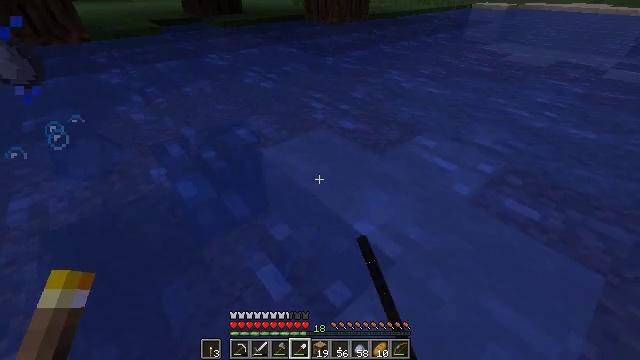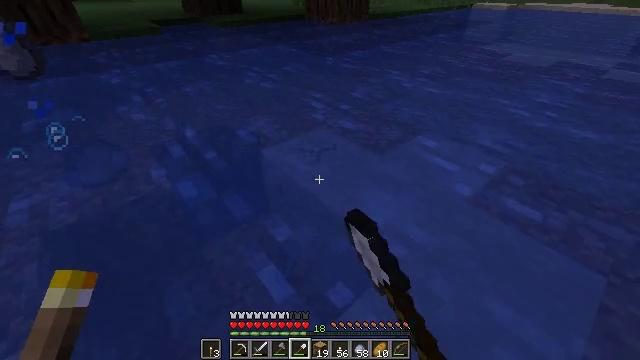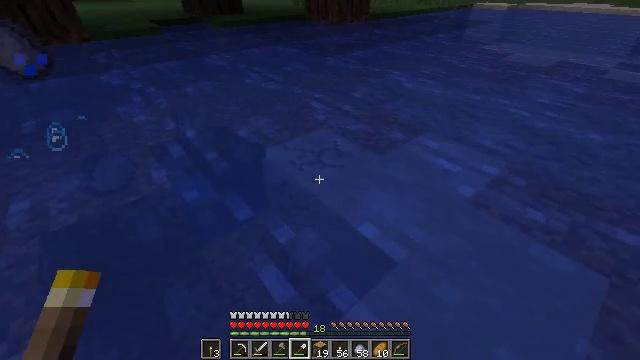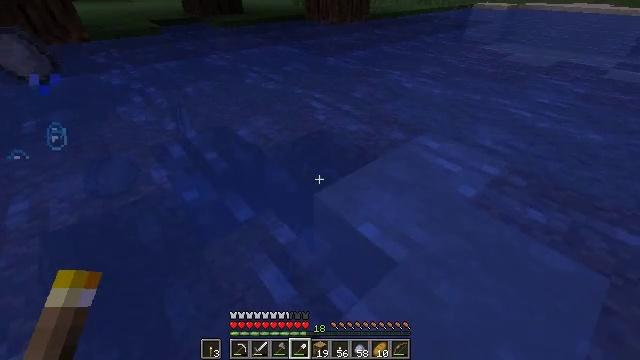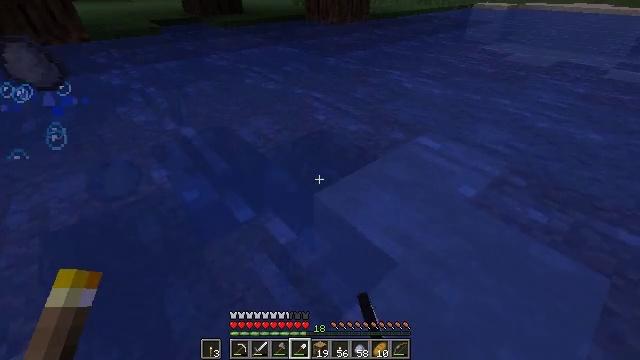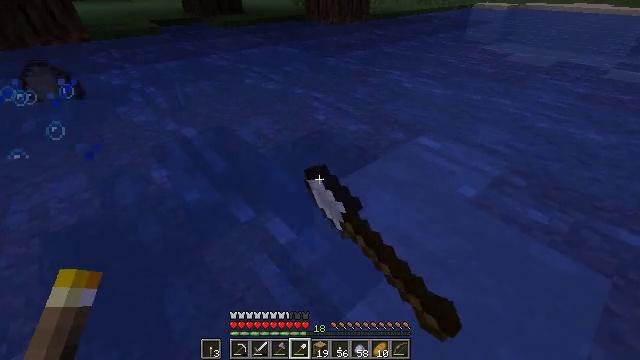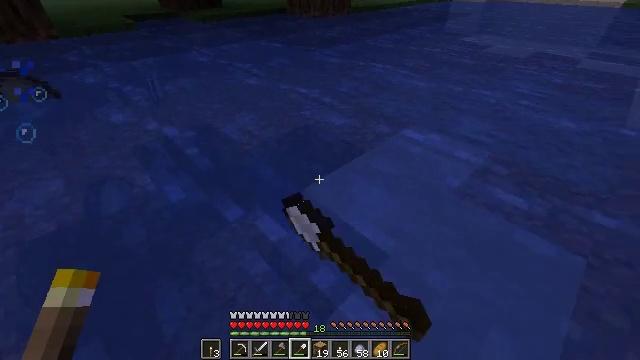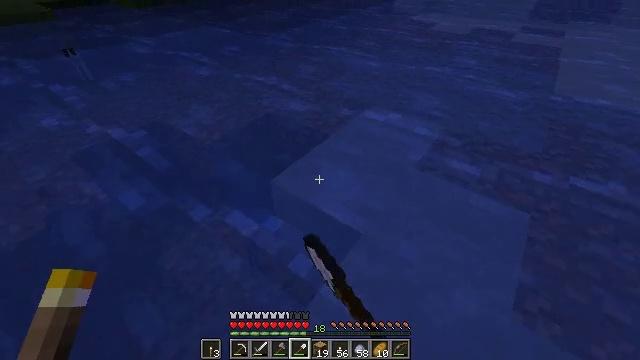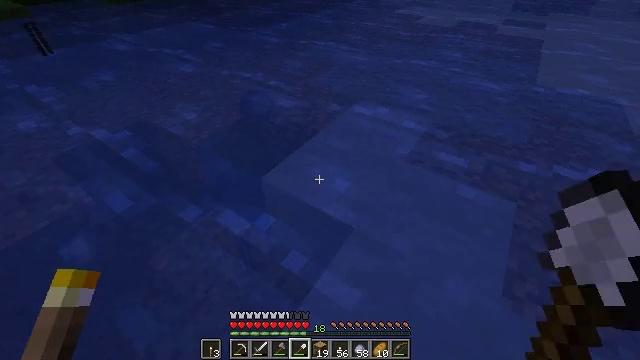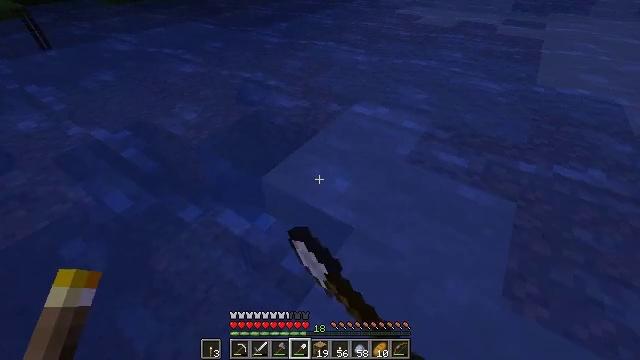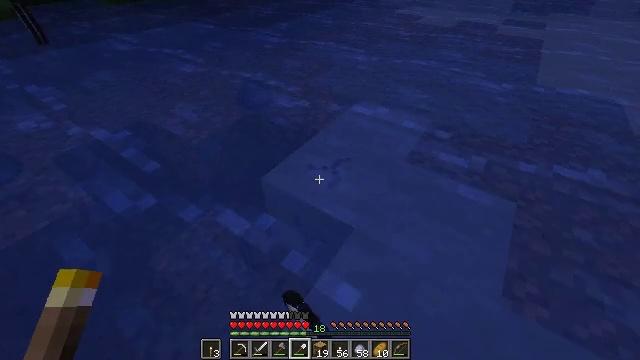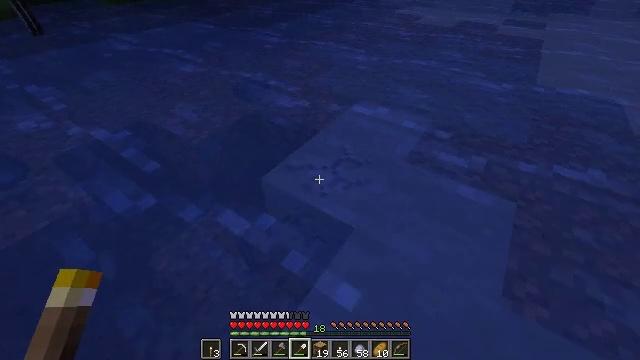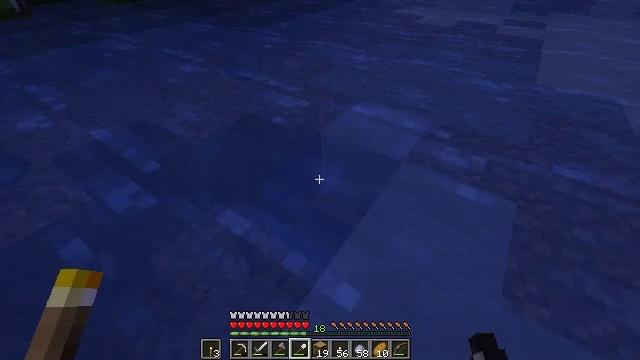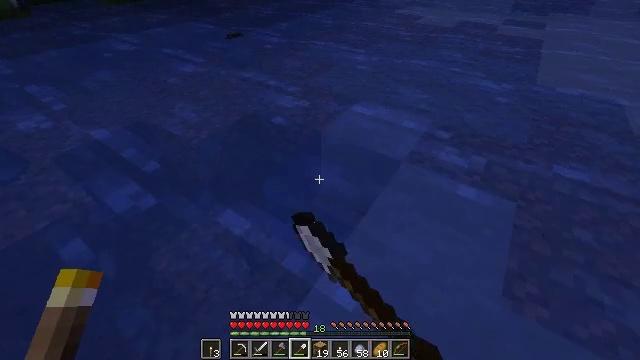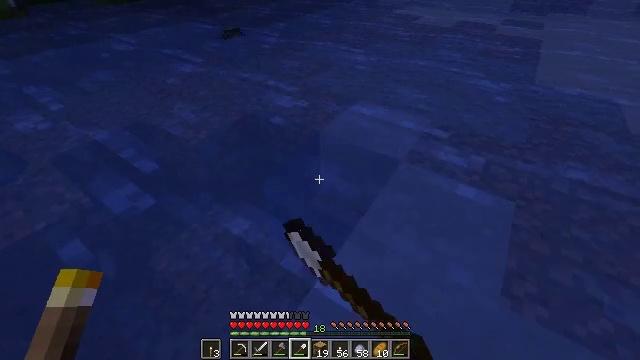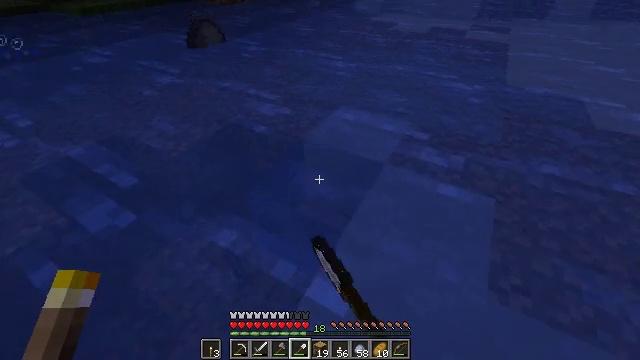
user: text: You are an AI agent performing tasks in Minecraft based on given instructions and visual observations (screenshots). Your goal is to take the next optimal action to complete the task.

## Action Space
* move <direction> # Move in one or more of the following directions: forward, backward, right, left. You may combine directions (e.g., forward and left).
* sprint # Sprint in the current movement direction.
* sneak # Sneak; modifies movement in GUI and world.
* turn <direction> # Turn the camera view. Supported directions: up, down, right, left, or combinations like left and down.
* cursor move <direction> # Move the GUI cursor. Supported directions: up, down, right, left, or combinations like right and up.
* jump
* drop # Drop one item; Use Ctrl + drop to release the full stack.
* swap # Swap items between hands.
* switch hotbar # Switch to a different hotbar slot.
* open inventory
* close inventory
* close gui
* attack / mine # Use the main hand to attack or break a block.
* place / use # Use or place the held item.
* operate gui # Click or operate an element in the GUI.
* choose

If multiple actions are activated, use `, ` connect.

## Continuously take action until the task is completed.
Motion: motion action
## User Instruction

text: Dig up clay found underwater.
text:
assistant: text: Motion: attack / mine
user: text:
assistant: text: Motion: attack / mine
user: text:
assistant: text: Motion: attack / mine
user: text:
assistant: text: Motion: attack / mine
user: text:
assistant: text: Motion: attack / mine
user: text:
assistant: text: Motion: turn right and down, attack / mine
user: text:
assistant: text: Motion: turn right and down, attack / mine
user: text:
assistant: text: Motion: turn right, attack / mine
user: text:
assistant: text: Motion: attack / mine
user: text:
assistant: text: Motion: attack / mine
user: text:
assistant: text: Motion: attack / mine
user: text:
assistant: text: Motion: attack / mine
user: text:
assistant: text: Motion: attack / mine
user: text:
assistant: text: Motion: attack / mine
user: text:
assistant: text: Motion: turn right and up, attack / mine
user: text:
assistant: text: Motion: turn right and up, attack / mine
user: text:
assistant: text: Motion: turn right and up, attack / mine
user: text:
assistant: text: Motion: attack / mine
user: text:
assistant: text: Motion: attack / mine
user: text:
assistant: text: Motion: attack / mine
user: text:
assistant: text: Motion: attack / mine
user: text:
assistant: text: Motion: attack / mine
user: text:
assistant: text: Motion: attack / mine
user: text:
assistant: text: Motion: turn right and down, attack / mine
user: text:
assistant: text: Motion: turn right and down, attack / mine
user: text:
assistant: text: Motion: turn right and down, attack / mine
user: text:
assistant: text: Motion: move back, attack / mine
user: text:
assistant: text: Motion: move back, attack / mine
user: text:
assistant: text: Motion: move back, attack / mine
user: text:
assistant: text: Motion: attack / mine